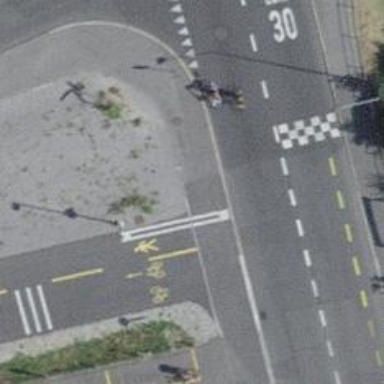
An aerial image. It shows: Kerb barrier.